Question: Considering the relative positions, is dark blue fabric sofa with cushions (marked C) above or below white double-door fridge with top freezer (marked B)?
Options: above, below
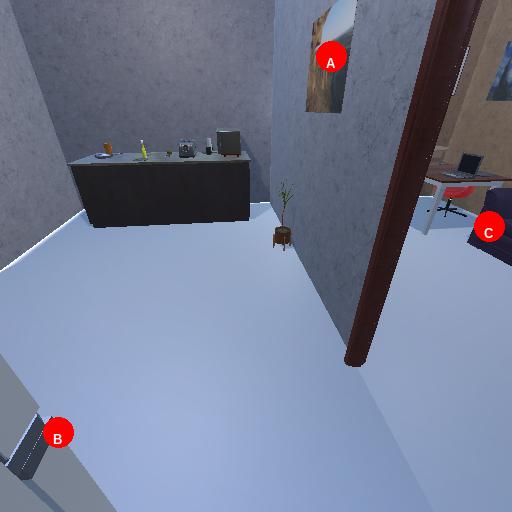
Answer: above